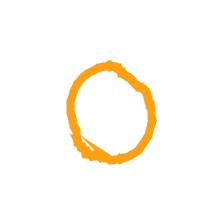
Shape: circle